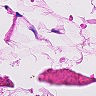
Metastatic tissue present: no